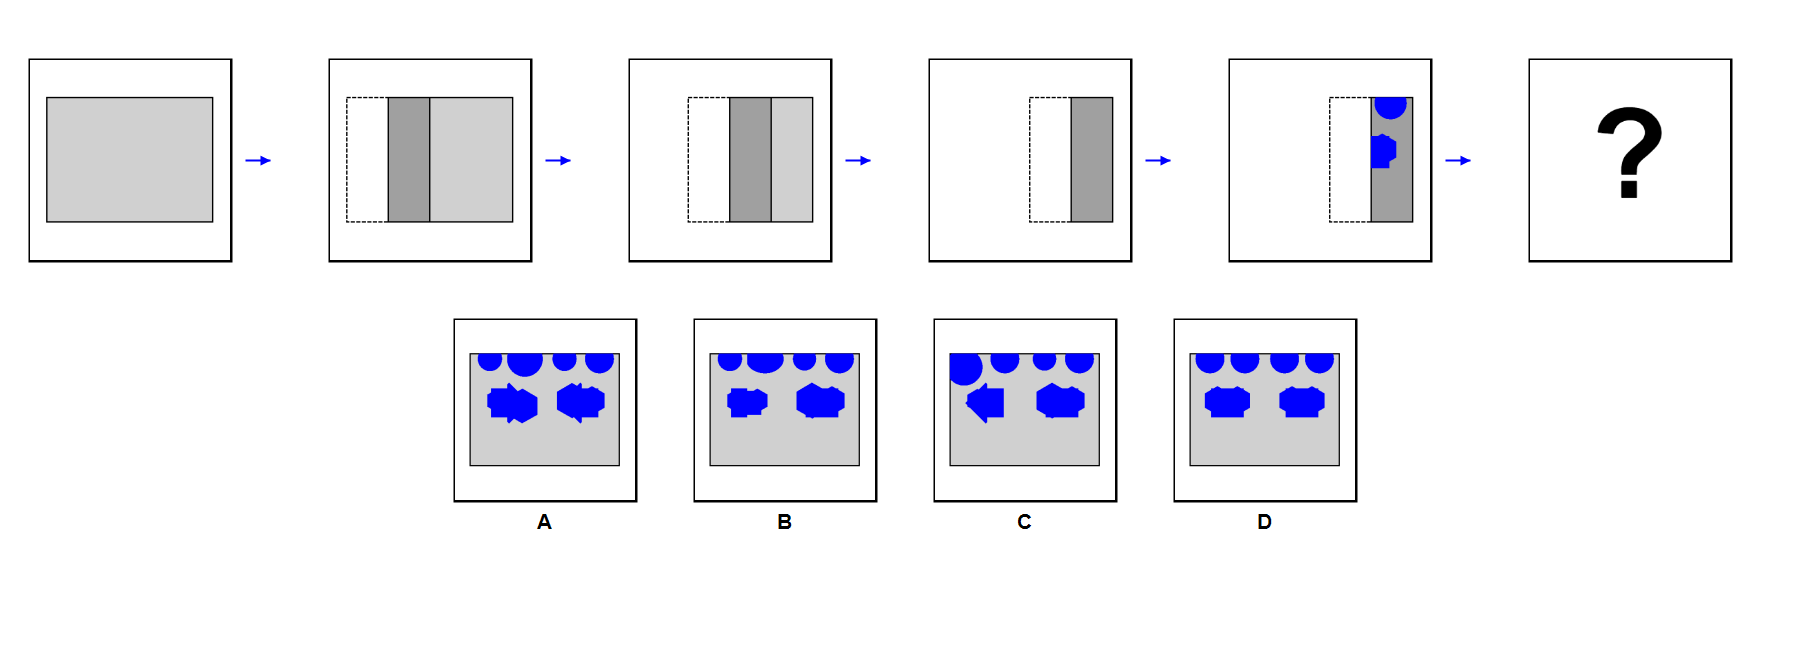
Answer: D